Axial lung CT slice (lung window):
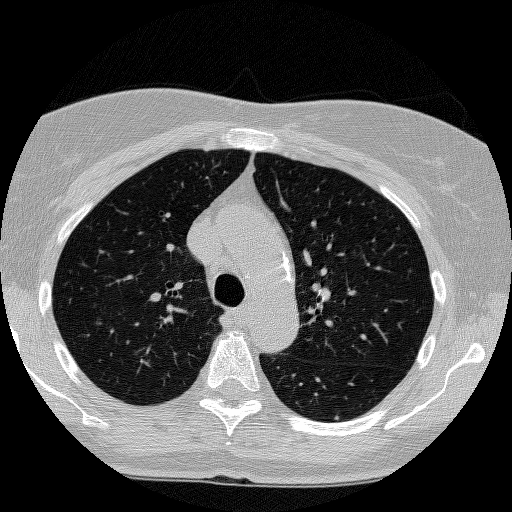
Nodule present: no